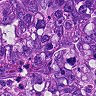
Metastatic tissue present: yes